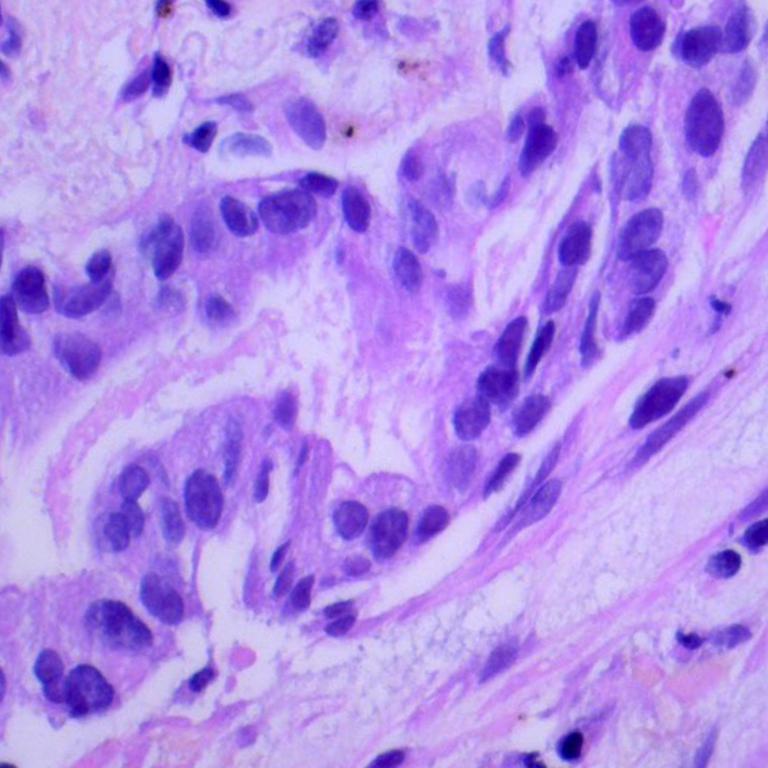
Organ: lung
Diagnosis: adenocarcinomas